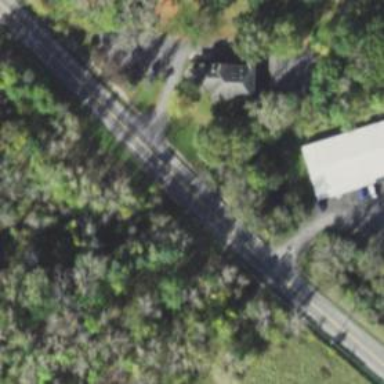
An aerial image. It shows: Culvert tunnel.